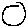
Label: circle